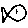
Label: fish